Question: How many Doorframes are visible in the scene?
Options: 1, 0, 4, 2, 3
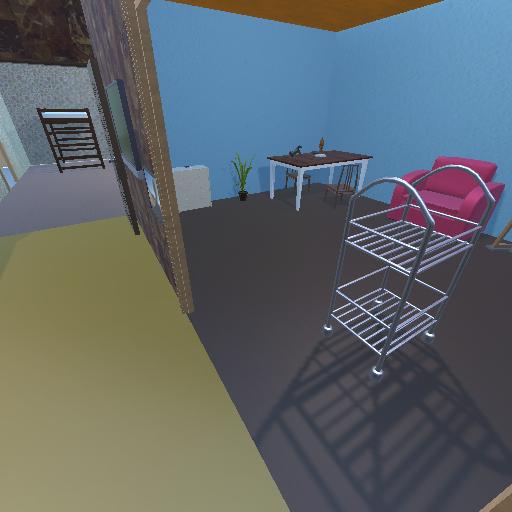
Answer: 1